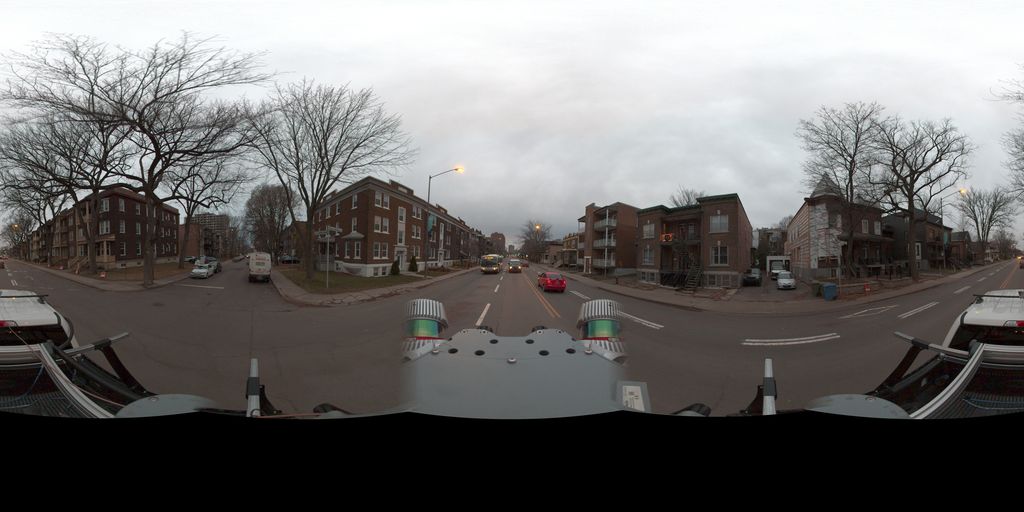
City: quebec_city